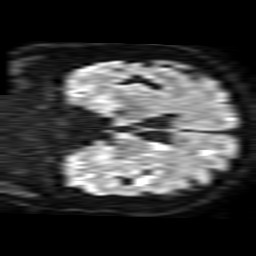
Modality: TRACE
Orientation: coronal
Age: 65
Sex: male
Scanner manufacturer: philips
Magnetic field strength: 1.5 T
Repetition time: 3.789 s
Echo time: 0.09255 s